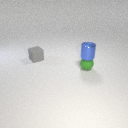
small blue metal cylinder above small green rubber sphere